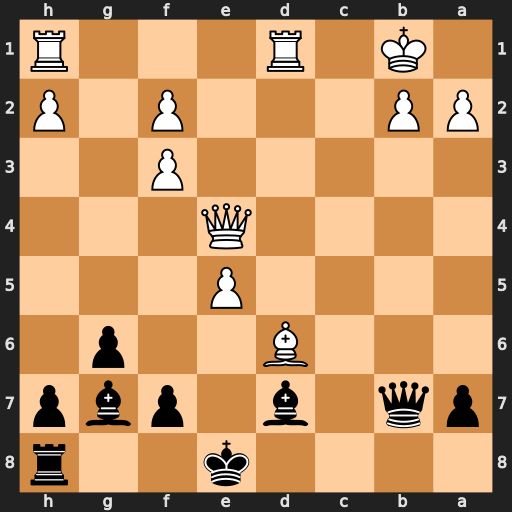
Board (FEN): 4k2r/pq1b1pbp/3B2p1/4P3/4Q3/5P2/PP3P1P/1K1R3R
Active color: b
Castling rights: k
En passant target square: -
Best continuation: Bf5 Qxf5 gxf5